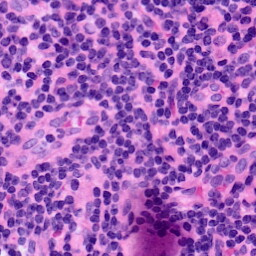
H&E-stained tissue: LymphNode